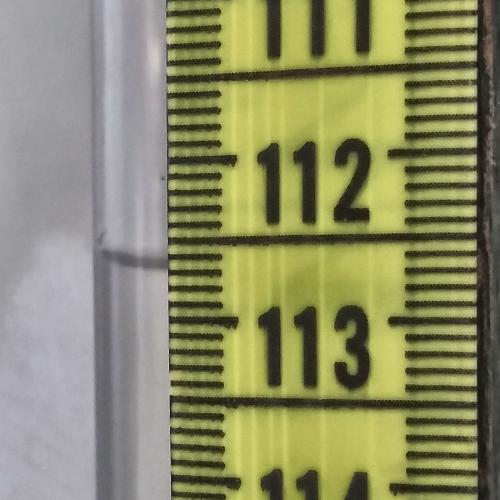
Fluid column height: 112.7 cm